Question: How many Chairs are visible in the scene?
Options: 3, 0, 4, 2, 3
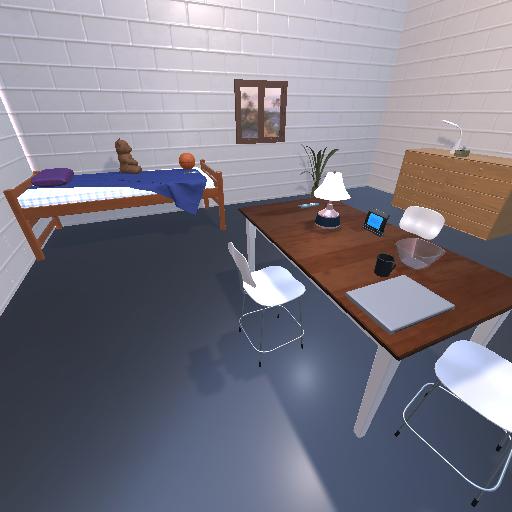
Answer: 3